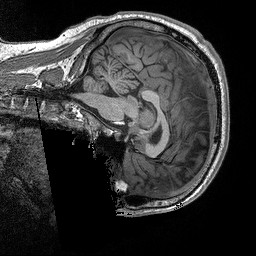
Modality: T1w
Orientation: sagittal
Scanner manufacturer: siemens
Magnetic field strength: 3 T
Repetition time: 2.3 s
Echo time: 0.00298 s